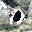
Label: 0